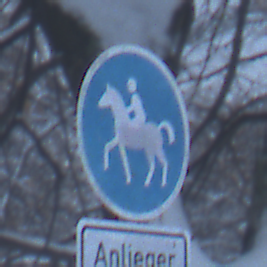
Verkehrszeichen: Reitweg
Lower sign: PersonengruppenFrei1
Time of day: Midday
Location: Outdoor (Nature)
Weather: Overcast
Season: Winter
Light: Natural